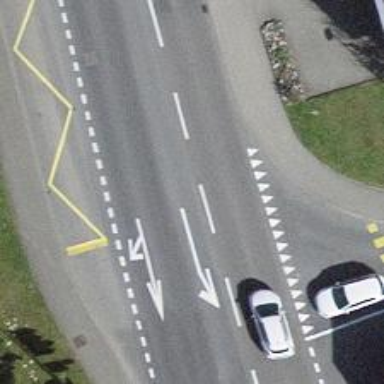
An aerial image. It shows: Public transport stop position.